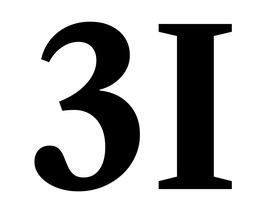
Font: LibreCaslonText_Bold